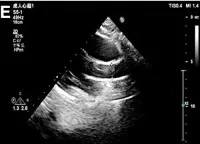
Cone-shaped epiphysis of the left leg in patient 1.
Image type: radiology (ultrasound)